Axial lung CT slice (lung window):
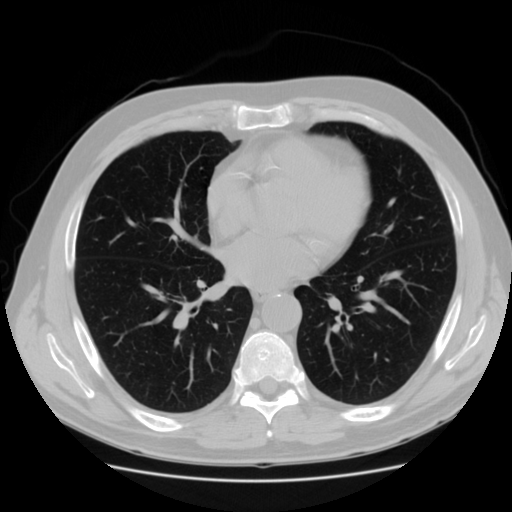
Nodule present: no